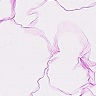
Metastatic tissue present: no